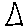
Label: triangle